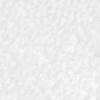
Label: no_change